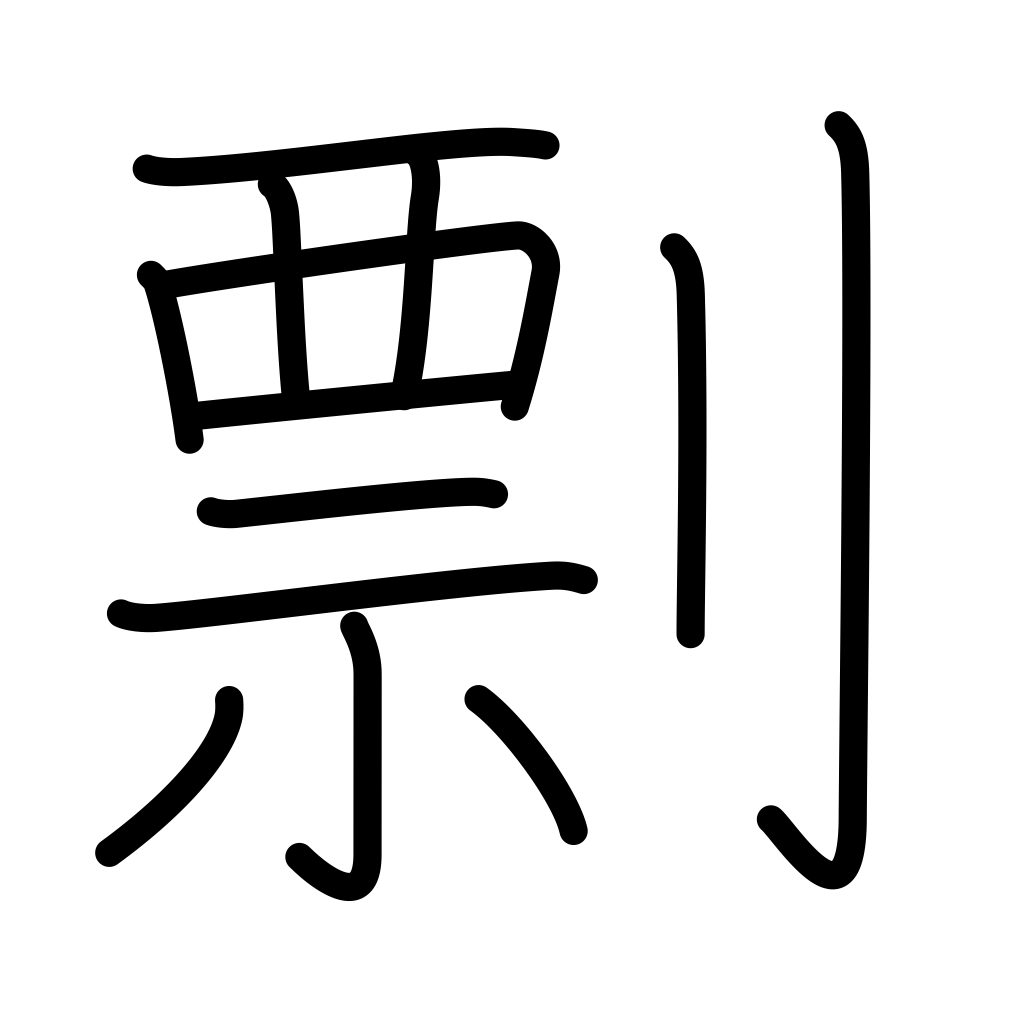
Meaning: threat